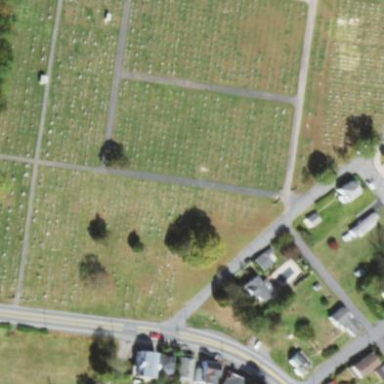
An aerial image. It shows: Cemetery.